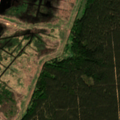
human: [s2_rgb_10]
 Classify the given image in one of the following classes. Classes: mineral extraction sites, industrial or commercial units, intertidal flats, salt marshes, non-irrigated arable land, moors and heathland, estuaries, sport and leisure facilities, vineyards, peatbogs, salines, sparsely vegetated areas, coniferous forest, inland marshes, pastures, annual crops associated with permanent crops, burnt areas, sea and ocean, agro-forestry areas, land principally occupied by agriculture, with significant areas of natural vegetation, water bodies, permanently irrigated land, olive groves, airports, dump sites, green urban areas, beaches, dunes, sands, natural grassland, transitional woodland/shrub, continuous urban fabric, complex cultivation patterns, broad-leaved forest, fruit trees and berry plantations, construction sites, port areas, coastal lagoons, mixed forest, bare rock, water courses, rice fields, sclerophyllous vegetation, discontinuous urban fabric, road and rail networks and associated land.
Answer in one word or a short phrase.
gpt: coniferous forest, mixed forest, transitional woodland/shrub, inland marshes, water bodies